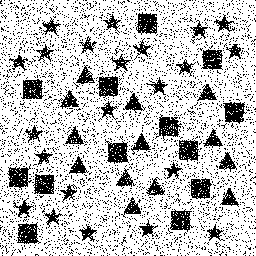
Squares: 13
Triangles: 13
Stars: 22
Total shapes: 48